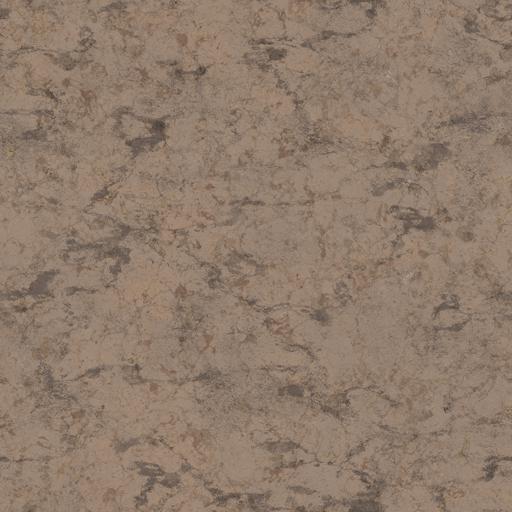
Tags: beige light marble smooth stone